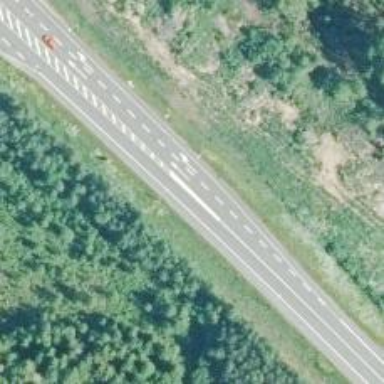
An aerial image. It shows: Asphalt trunk motorway.